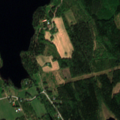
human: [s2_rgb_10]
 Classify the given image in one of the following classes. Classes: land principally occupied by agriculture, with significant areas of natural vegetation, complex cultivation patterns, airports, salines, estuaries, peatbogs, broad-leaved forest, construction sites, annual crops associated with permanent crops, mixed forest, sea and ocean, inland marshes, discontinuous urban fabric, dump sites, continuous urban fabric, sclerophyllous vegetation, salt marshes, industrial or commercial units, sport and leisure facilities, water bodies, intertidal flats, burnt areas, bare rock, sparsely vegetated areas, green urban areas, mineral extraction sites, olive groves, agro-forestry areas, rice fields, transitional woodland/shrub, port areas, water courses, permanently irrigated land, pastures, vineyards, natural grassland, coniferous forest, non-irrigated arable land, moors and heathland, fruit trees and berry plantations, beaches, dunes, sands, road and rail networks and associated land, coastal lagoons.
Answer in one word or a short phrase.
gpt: land principally occupied by agriculture, with significant areas of natural vegetation, broad-leaved forest, coniferous forest, mixed forest, water bodies